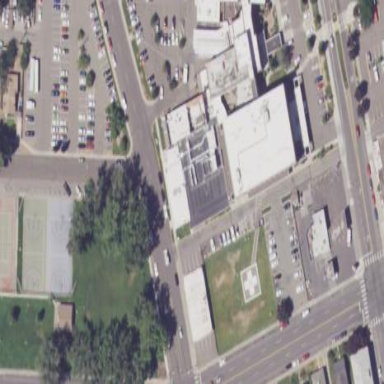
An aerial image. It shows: Healthcare facility identified as hospital.